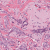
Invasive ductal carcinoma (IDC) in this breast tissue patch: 1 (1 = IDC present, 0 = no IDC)